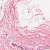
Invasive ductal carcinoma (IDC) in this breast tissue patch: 0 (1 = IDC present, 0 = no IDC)